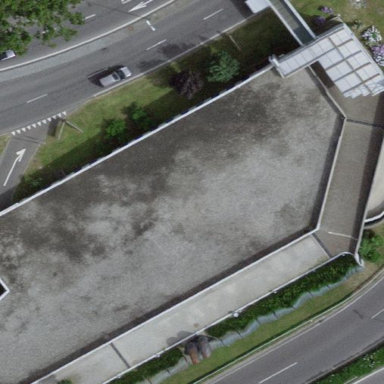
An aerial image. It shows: Multi-storey parking facility.